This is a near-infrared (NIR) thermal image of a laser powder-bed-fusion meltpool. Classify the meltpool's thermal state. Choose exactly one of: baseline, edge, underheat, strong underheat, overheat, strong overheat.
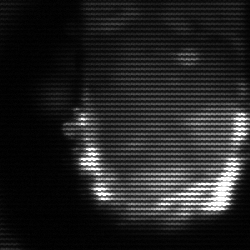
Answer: baseline